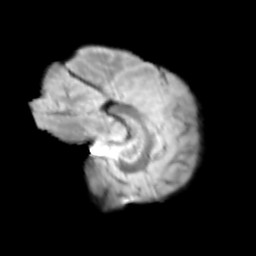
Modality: T2w
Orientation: sagittal
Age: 14
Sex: female
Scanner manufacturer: siemens
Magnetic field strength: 3 T
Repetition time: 3.8 s
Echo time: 0.07 s